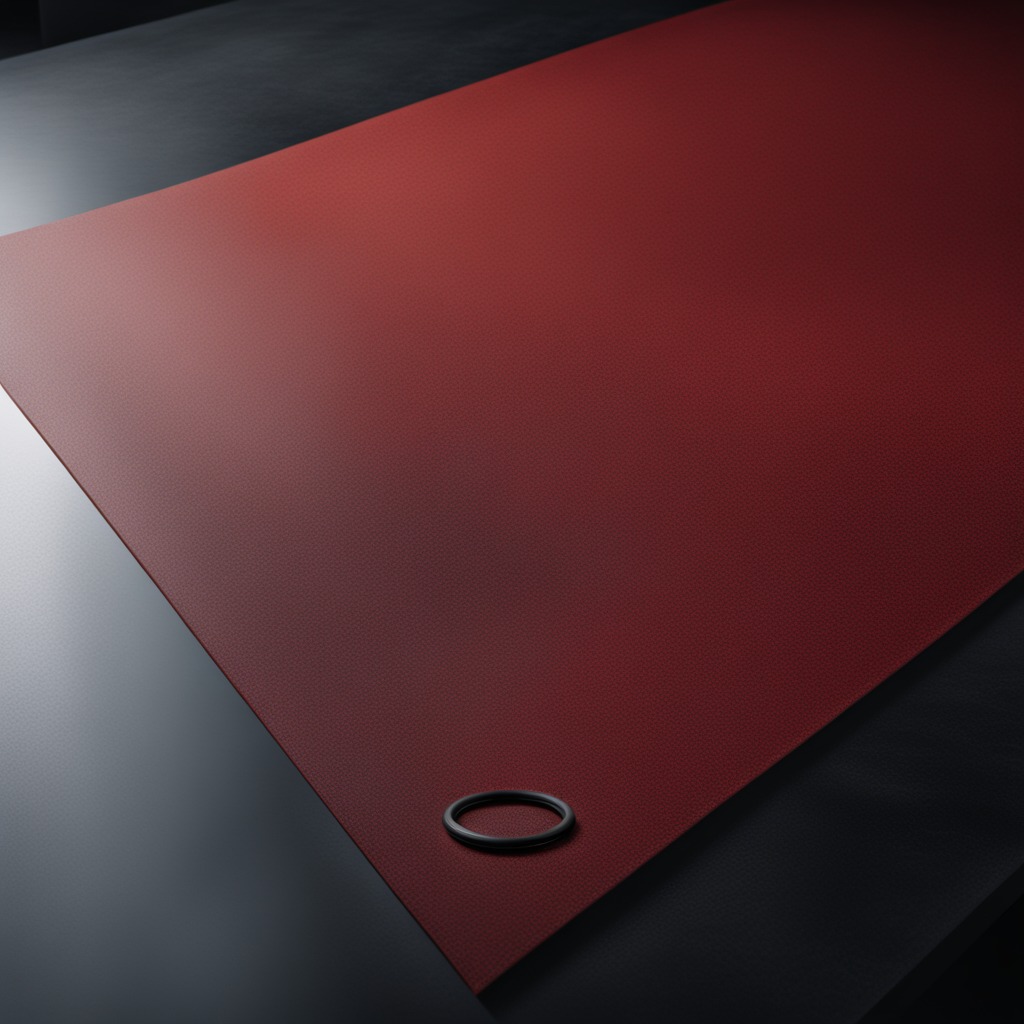
A rubber O-ring is lying on a clean granite tabletop covered with a red rubber mat inside a workshop at night.